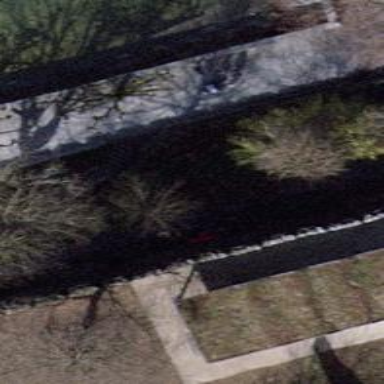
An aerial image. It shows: Red bench.